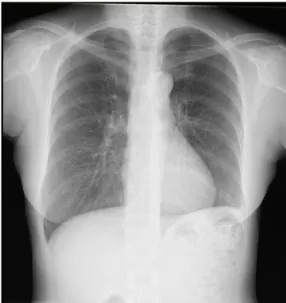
Chest roentgenogram findings. Each image has ground-glass opacity in the lower lung fields on both sides. B; Image taken on June 22, 20XX, in the standing position, tube voltage of 130 kV, and current of 250 mA.
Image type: radiology (x_ray)